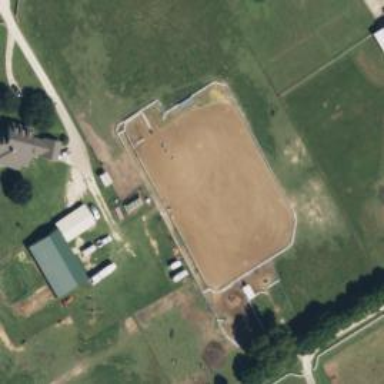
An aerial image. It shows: Equestrian pitch for leisure land sports.